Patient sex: F
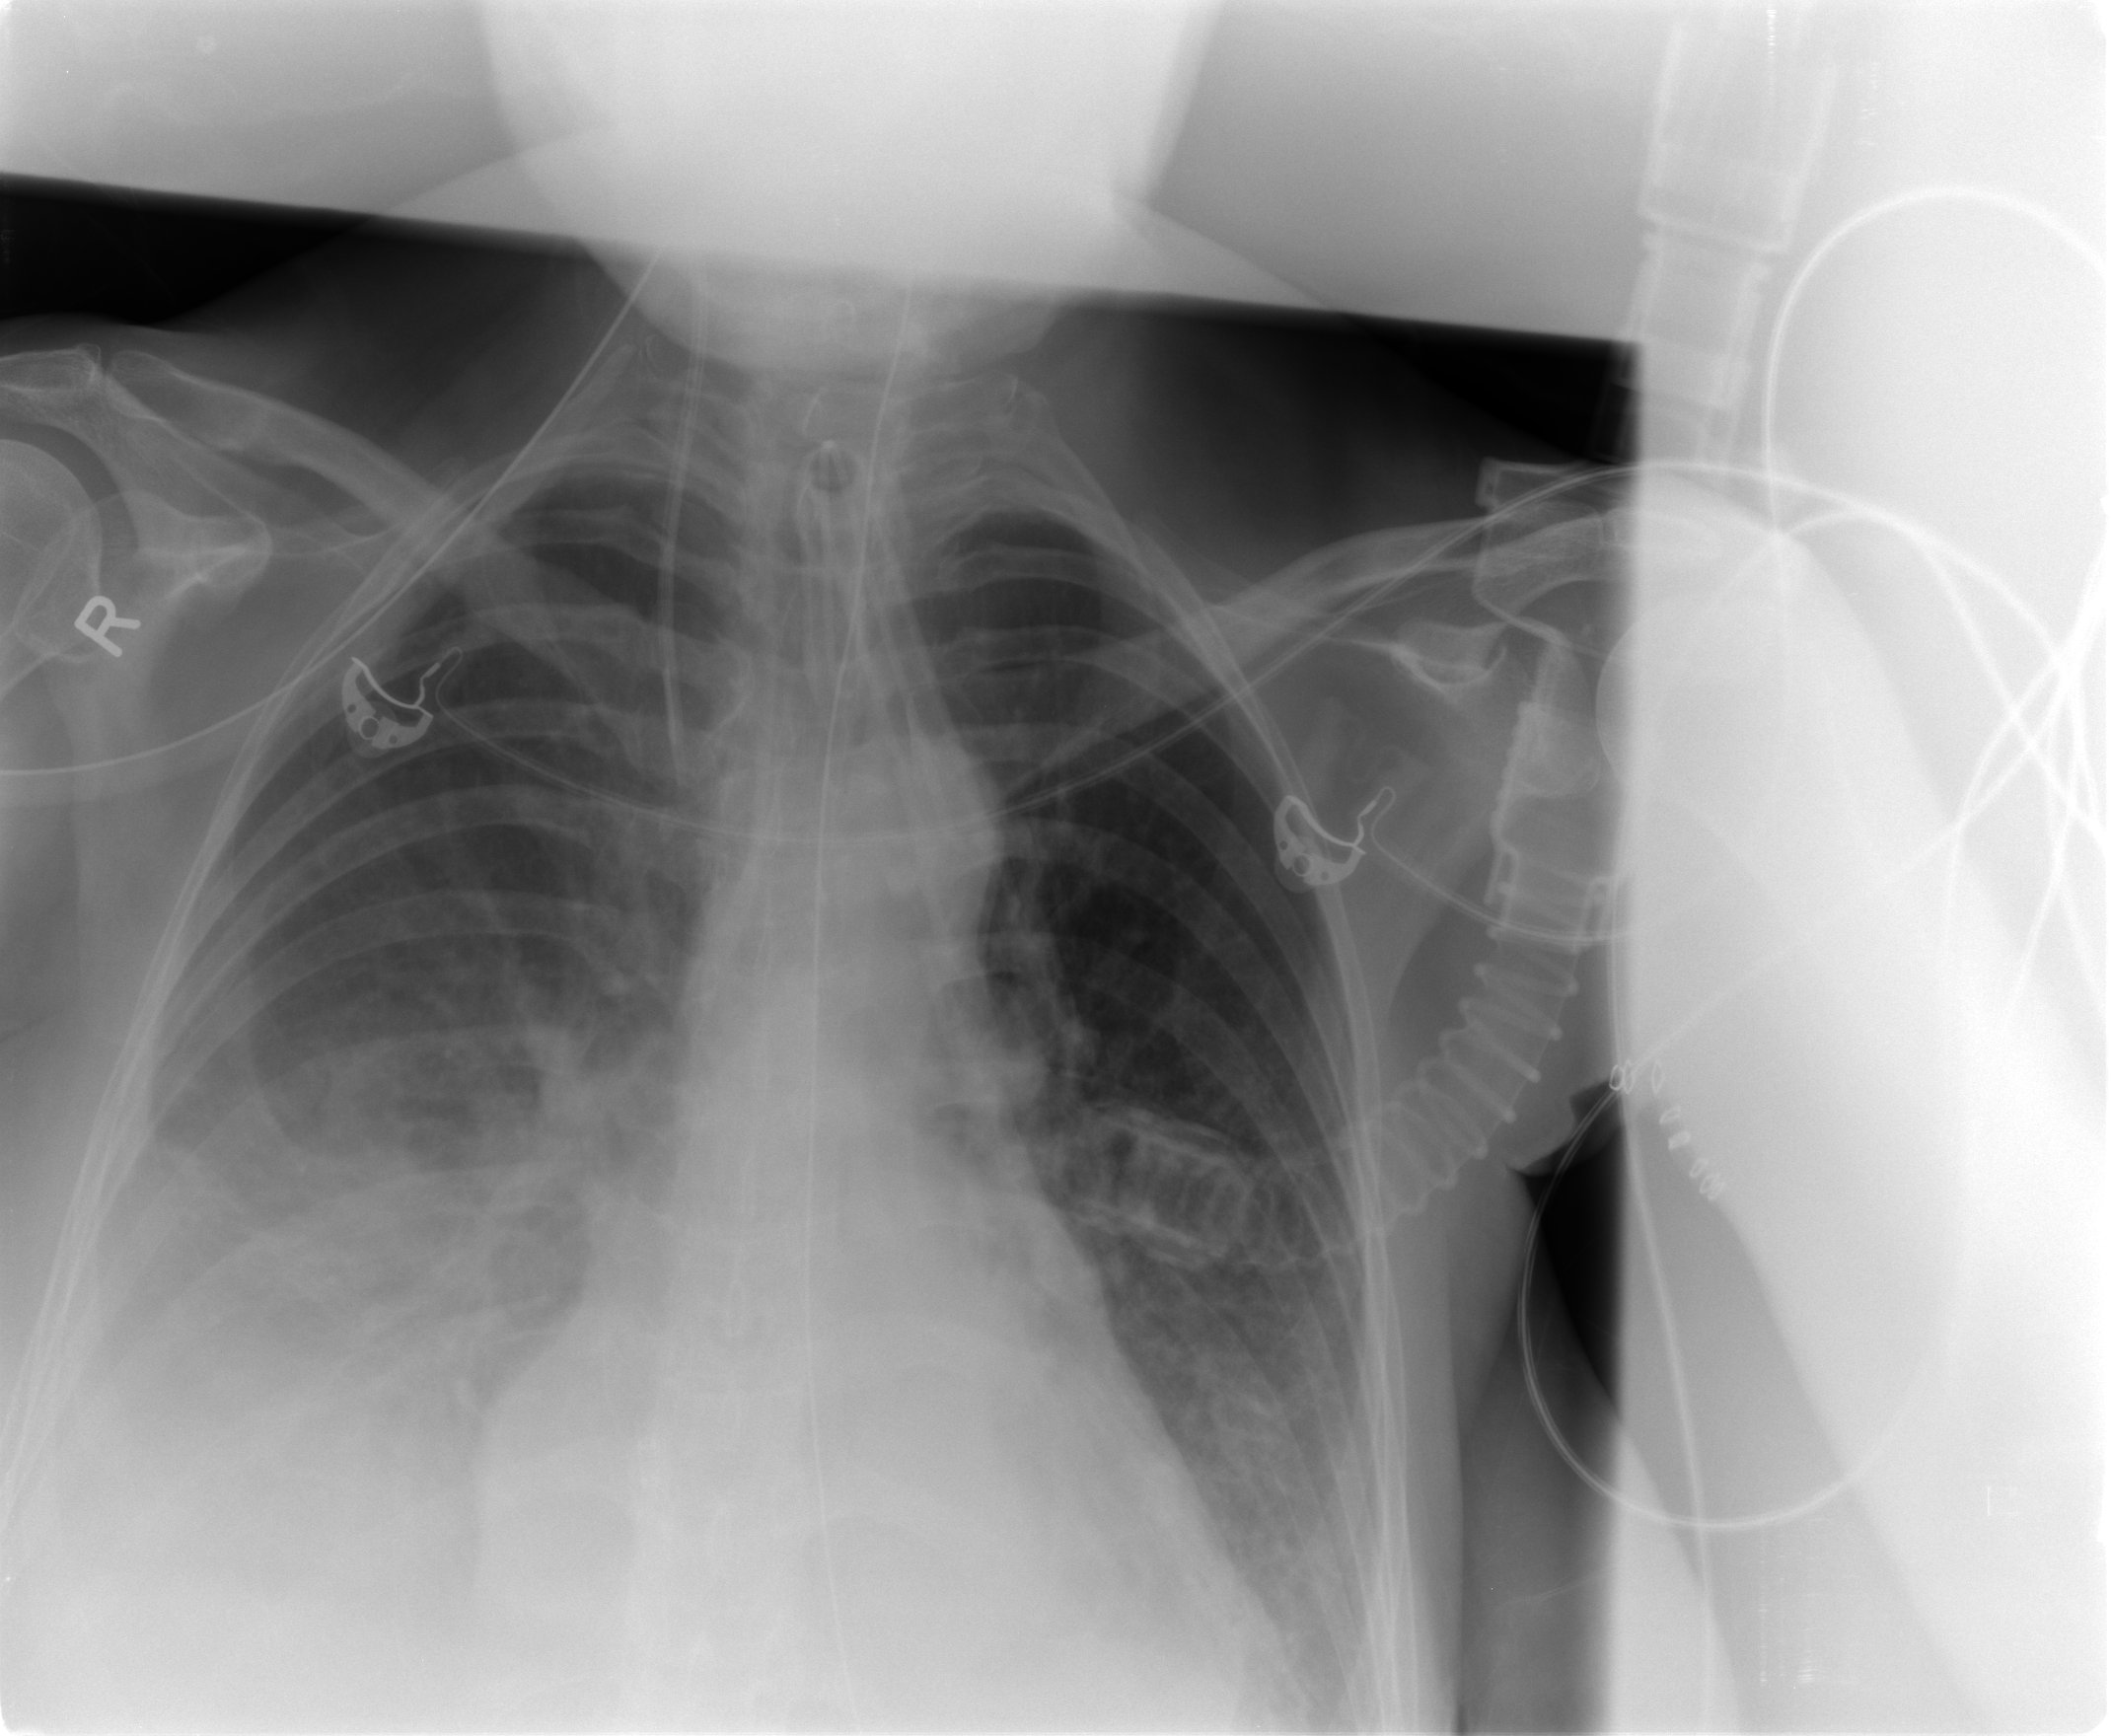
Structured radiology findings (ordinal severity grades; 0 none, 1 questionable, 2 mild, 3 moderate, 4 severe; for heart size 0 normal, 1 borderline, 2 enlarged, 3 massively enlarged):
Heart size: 0
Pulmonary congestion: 2
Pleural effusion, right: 2
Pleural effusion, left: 2
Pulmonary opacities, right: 0
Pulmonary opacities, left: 0
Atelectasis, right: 3
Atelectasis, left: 2